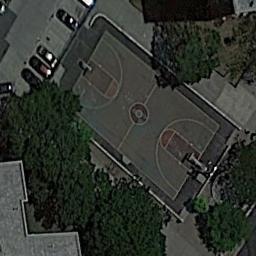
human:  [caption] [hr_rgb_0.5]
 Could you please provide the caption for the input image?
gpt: A basketball court next to a parking lot and some trees beside .

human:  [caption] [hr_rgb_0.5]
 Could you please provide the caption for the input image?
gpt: Next to the basketball court is a parking lot,Some buildings and the trees .

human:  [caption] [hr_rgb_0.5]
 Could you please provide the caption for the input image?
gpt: Several cars were parked near the basketball court .

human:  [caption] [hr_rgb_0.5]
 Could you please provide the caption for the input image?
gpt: There is a basketball court covered with trees next to a parking lot .

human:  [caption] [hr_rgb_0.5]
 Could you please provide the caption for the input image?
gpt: Many trees are near the basketball court .